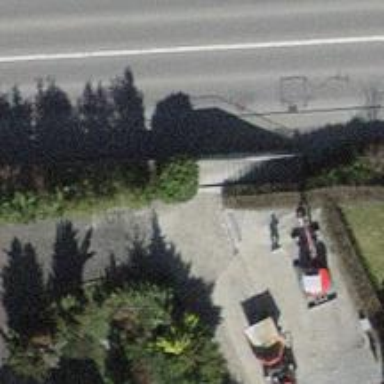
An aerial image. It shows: Steps with asphalt surface.